Question: I am new to C# and was wondering how to get a file by the name the user puts into a text box, then load that data into an array and display each item in the array into separate text boxes to then be edited and saved to that file again

'''
namespace test
{
public partial class Form1 : Form
{
private TextBox[] textBoxes;
private Button[] buttons;
private const string fileName = (getFile.Text);
public Form1()
{
InitializeComponent();
textBoxes = new TextBox[] { textBox1, textBox2, textBox3, textBox4 };
buttons = new Button[] { button1, button2, button3, button4 };
}
private static void ReplaceLineInFile(string path, int lineNumber, string newLine)
{
if (File.Exists(path))
{
string[] lines = File.ReadAllLines(path);
lines[lineNumber] = newLine;
File.WriteAllLines(path, lines);
}
}
private void Form1_Load(object sender, EventArgs e)
{
LoadFile();
}
private void LoadFile()
{
if (!File.Exists(fileName))
{
WriteAllLines();
return;
}
string[] lines = File.ReadAllLines(fileName);
if (lines.Length != textBoxes.Length)
{
// the number of lines in the file doesn't fit so create a new file
WriteAllLines();
return;
}
for (int i = 0; i < lines.Length; i++)
{
textBoxes[i].Text = lines[i];
}
}
private void WriteAllLines()
{
// this will create the file or overwrite an existing one
File.WriteAllLines(fileName, textBoxes.Select(tb => tb.Text));
}
private void button1_Click(object sender, EventArgs e) // save line 1
{
ReplaceLineInFile(fileName, 0, textBox1.Text);
}
private void button2_Click(object sender, EventArgs e) // save line 2
{
ReplaceLineInFile(fileName, 1, textBox2.Text);
}
private void button3_Click_1(object sender, EventArgs e) // save line 3
{
ReplaceLineInFile(fileName, 2, textBox3.Text);
}
private void button4_Click(object sender, EventArgs e) // save line 4
{
ReplaceLineInFile(fileName, 3, textBox4.Text);
}
private void button_Click(object sender, EventArgs e) // save all
{
Button button = sender as Button;
if (button != null)
{
int lineNumber = Array.IndexOf(buttons, button);
if (lineNumber >= 0)
{
ReplaceLineInFile(fileName, lineNumber, textBoxes[lineNumber].Text);
}
}
}
private void button5_Click(object sender, EventArgs e) // get file
{
if (File.Exists(getFile.Text))
{
//shows message if testFile exist
MessageBox.Show("File " + getFile.Text + " Exist ");
}
else
{
//create the file testFile.txt
File.Create(getFile.Text);
MessageBox.Show("File " + getFile.Text + " created ");
}
}
}
}
'''
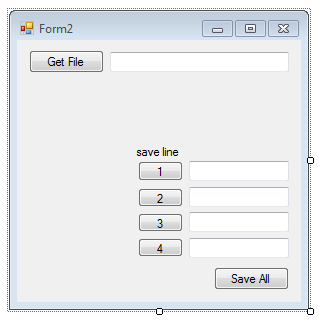
Answer: First place a 'TableLayoutPanel' control onto your form. This will help easily placing the other controls.
Dock this panel where you want, then Edit the columns and set the 'SizeType' for both columns to 'AutoSize'. Set 'AutoScroll' to true. Leave the control with the default name 'tableLayoutPanel1'.
Now change the methods. Remove all 'buttonX_Click' methods and paste this code instead of the existing 'LoadFile':
'''
private void button1_Click(object sender, EventArgs e)
{
string[] lines = File.ReadAllLines(fileName);
// Clear the existing rows
tableLayoutPanel1.RowStyles.Clear();
for (int i = 0; i < lines.Length; i++)
{
// Add a new row
tableLayoutPanel1.RowStyles.Add(new RowStyle(SizeType.AutoSize));
// Create the TextBox
TextBox txt = new TextBox();
// Add any initializations for the text box here
txt.Text = lines[i];
// Create the button
Button btn = new Button();
// Add any initializations for the button here
btn.Text = i.ToString();
// Handle the button's click event
btn.Click += btn_Click;
// This value helps the button know where it is and which TextBox it is associated to
btn.Tag = new object[] { i, txt };
btn.Width = 30;
// Add the controls to the created row
tableLayoutPanel1.Controls.Add(txt, 0, i);
tableLayoutPanel1.Controls.Add(btn, 1, i);
}
}
void btn_Click(object sender, EventArgs e)
{
object[] btnData = (object[]) ((Control) sender).Tag;
// The values are inside the sender's Tag property
ReplaceLineInFile(fileName, (int)btnData[0], ((TextBox)btnData[1]).Text);
}
'''
UPDATE: This is the whole source of the class, corrected:
'''
namespace test
{
public partial class Form1 : Form
{
private string fileName;
public Form1()
{
InitializeComponent();
}
private void ReplaceLineInFile(int lineNumber, string newLine)
{
if (File.Exists(fileName))
{
string[] lines = File.ReadAllLines(fileName);
lines[lineNumber] = newLine;
File.WriteAllLines(fileName, lines);
}
}
private void Form1_Load(object sender, EventArgs e)
{
}
private void LoadFile()
{
string[] lines = File.ReadAllLines(fileName);
// Clear the existing rows
tableLayoutPanel1.RowStyles.Clear();
for (int i = 0; i < lines.Length; i++)
{
// Add a new row
tableLayoutPanel1.RowStyles.Add(new RowStyle(SizeType.AutoSize));
// Create the TextBox
TextBox txt = new TextBox();
// Add any initializations for the text box here
txt.Text = lines[i];
// Create the button
Button btn = new Button();
// Add any initializations for the button here
btn.Text = i.ToString();
// Handle the button's click event
btn.Click += btn_Click;
// This value helps the button know where it is and which TextBox it is associated to
btn.Tag = new object[] { i, txt };
btn.Width = 30;
// Add the controls to the created row
tableLayoutPanel1.Controls.Add(txt, 0, i);
tableLayoutPanel1.Controls.Add(btn, 1, i);
}
}
void btn_Click(object sender, EventArgs e)
{
object[] btnData = (object[])((Control)sender).Tag;
// The values are inside the sender's Tag property
ReplaceLineInFile((int)btnData[0], ((TextBox)btnData[1]).Text);
}
private void button_Click(object sender, EventArgs e) // save all
{
List<string> lines = new List<string>();
for (int i = 0; i < tableLayoutPanel1.RowCount; i++)
{
lines.Add(((TextBox)tableLayoutPanel1.Controls[i * 2]).Text);
}
File.WriteAllLines(fileName, lines.ToArray());
}
private void button5_Click(object sender, EventArgs e) // get file
{
fileName = getFile.Text;
if (File.Exists(fileName))
{
//shows message if testFile exist
MessageBox.Show("File " + fileName + " Exist ");
}
else
{
//create the file testFile.txt
File.Create(fileName);
MessageBox.Show("File " + fileName + " created ");
}
LoadFile();
}
}
}
'''